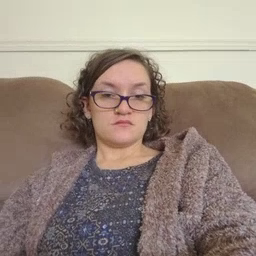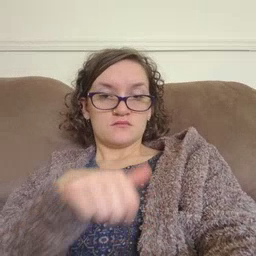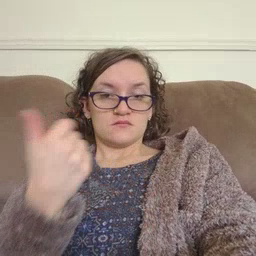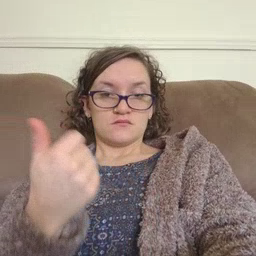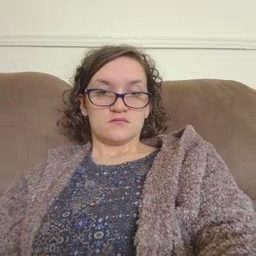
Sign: another